Field crop: maize
Growth stage: 2
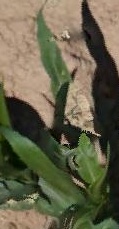
Species: maize